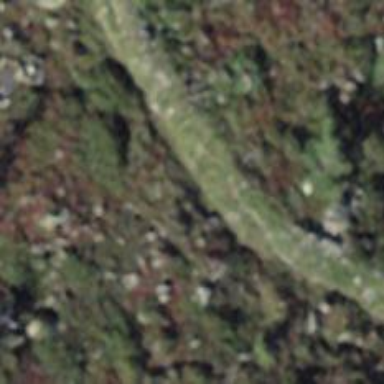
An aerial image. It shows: Path.